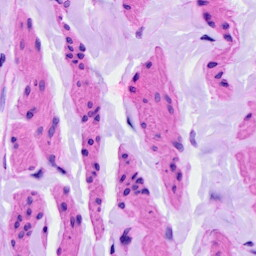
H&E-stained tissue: Ovarian